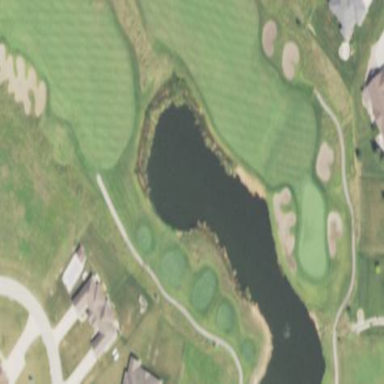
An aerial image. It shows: Water hazard on golf course. The hazard is natural water feature.